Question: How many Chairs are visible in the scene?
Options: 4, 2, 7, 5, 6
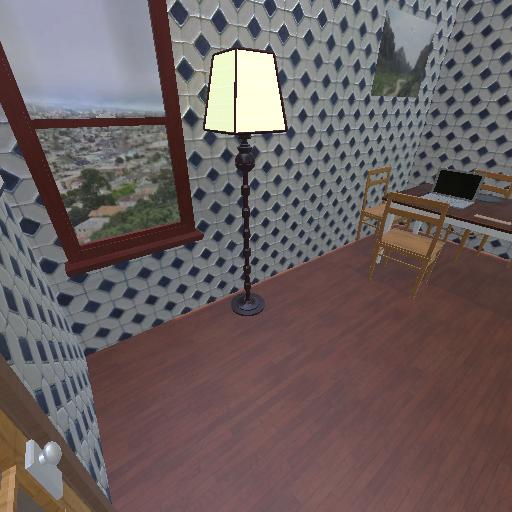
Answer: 4